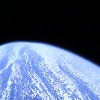
Label: cloud